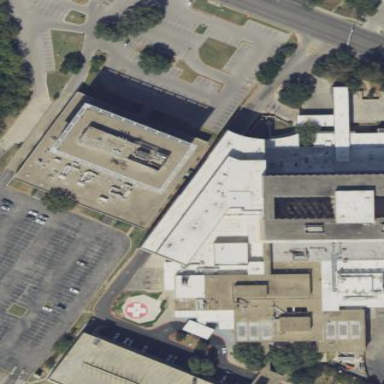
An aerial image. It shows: Healthcare facility identified as hospital.